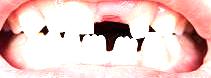
Condition: hypodontia